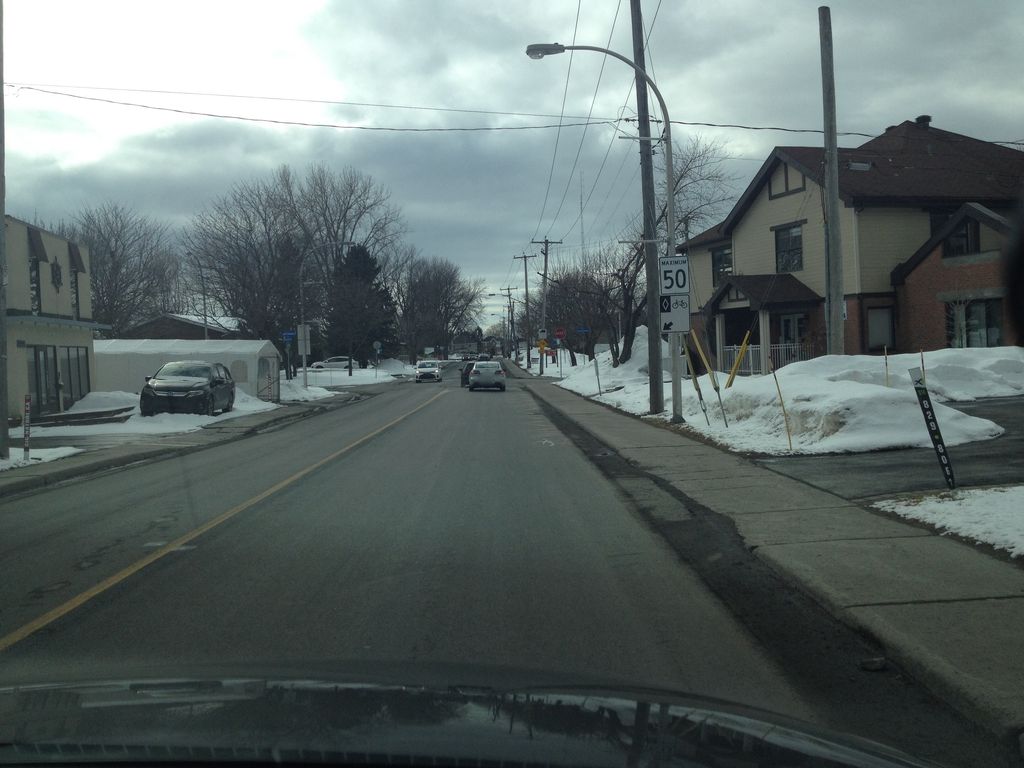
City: montreal